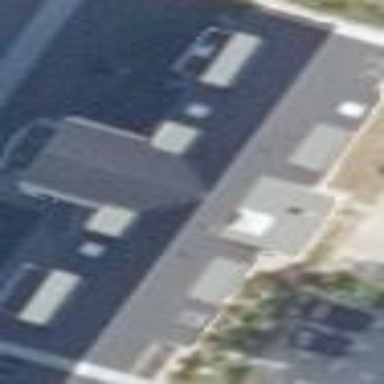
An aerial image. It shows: Quadruple saltbox roof shape on apartment building.